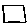
Label: square